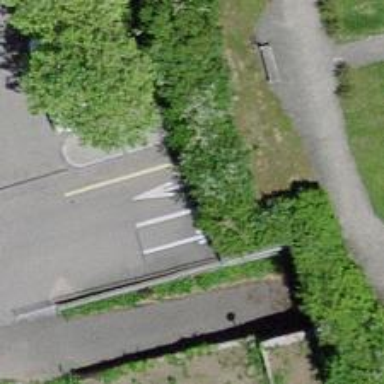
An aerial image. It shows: Parking entrance.